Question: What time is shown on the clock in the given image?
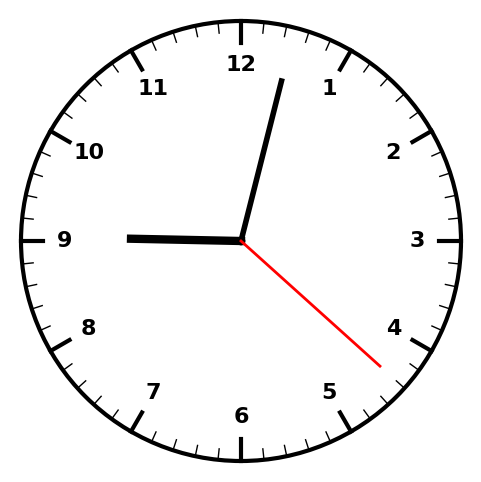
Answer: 09:02:22